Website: walmart
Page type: payment
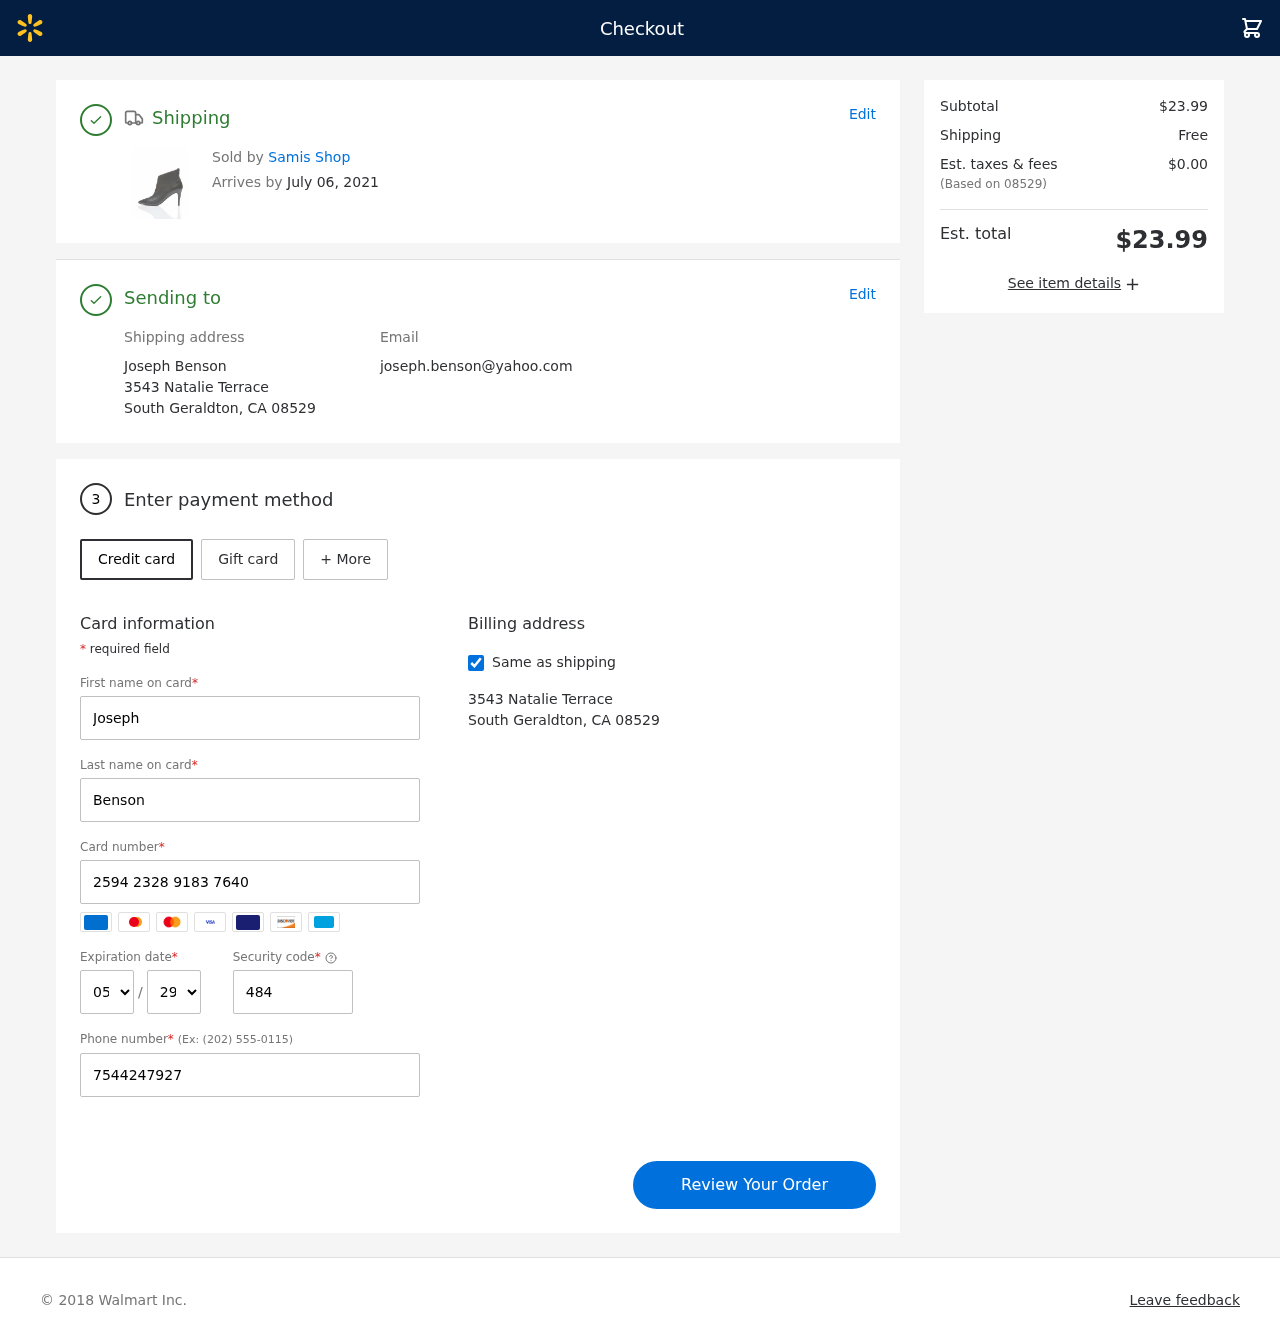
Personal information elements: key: PII_CARD_CVV
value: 484
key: PII_CARD_EXPIRY_MONTH
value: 05
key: PII_CARD_EXPIRY_YEAR
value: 29
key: PII_CARD_NUMBER
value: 2594 2328 9183 7640
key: PII_CITY_STATE_ZIP
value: South Geraldton, CA 08529
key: PII_EMAIL
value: joseph.benson@yahoo.com
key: PII_FIRSTNAME
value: Joseph
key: PII_FULLNAME
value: Joseph Benson
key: PII_LASTNAME
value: Benson
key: PII_PHONE
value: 7544247927
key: PII_POSTCODE
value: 08529
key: PII_STREET
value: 3543 Natalie Terrace
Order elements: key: ORDER_DELIVERY_DATE
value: July 06, 2021
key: ORDER_SUBTOTAL
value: $23.99
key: ORDER_SHIPPING_COST
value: Free
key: ORDER_TAX
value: $0.00
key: ORDER_TOTAL
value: $23.99